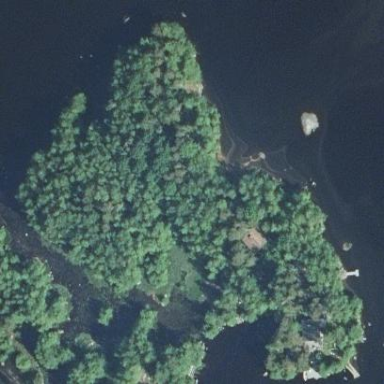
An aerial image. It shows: Islet.